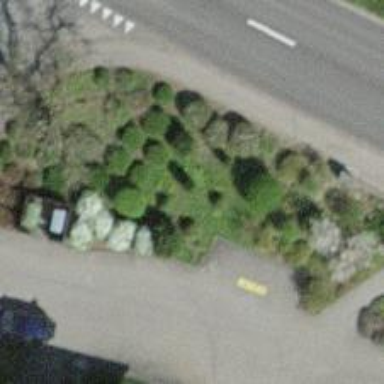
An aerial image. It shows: Post box is visible.